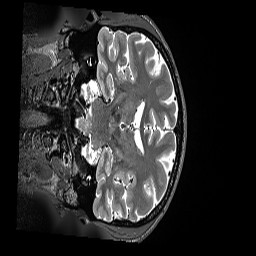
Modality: T2w
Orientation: coronal
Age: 59
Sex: female